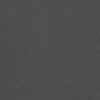
Label: dusty